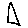
Label: triangle